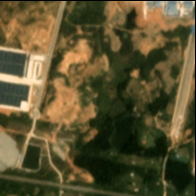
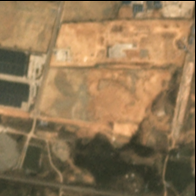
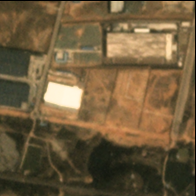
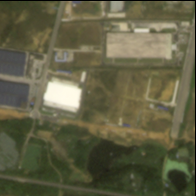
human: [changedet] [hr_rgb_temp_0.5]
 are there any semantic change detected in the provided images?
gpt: Deforestation occurred and bareland appeared .

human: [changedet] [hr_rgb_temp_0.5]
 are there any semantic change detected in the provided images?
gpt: Trees are replaced by some new buildings and roads .

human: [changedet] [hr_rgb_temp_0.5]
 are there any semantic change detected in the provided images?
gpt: Trees are removed in the middle of the scene .

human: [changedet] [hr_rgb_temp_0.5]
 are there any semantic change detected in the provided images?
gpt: The grassland is removed to a clear land and some roads appeared .

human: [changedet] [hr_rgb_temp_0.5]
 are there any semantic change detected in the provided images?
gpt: Some roads and buildings replaced the trees .